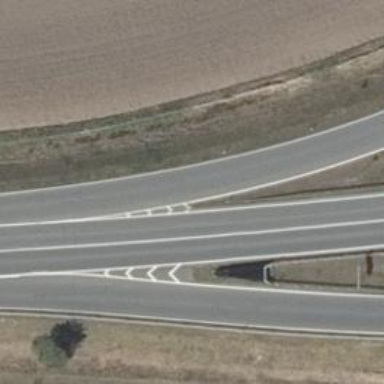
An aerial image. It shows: Asphalt motorway categorized as trunk road.